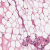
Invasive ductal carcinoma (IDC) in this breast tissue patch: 0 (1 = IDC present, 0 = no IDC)